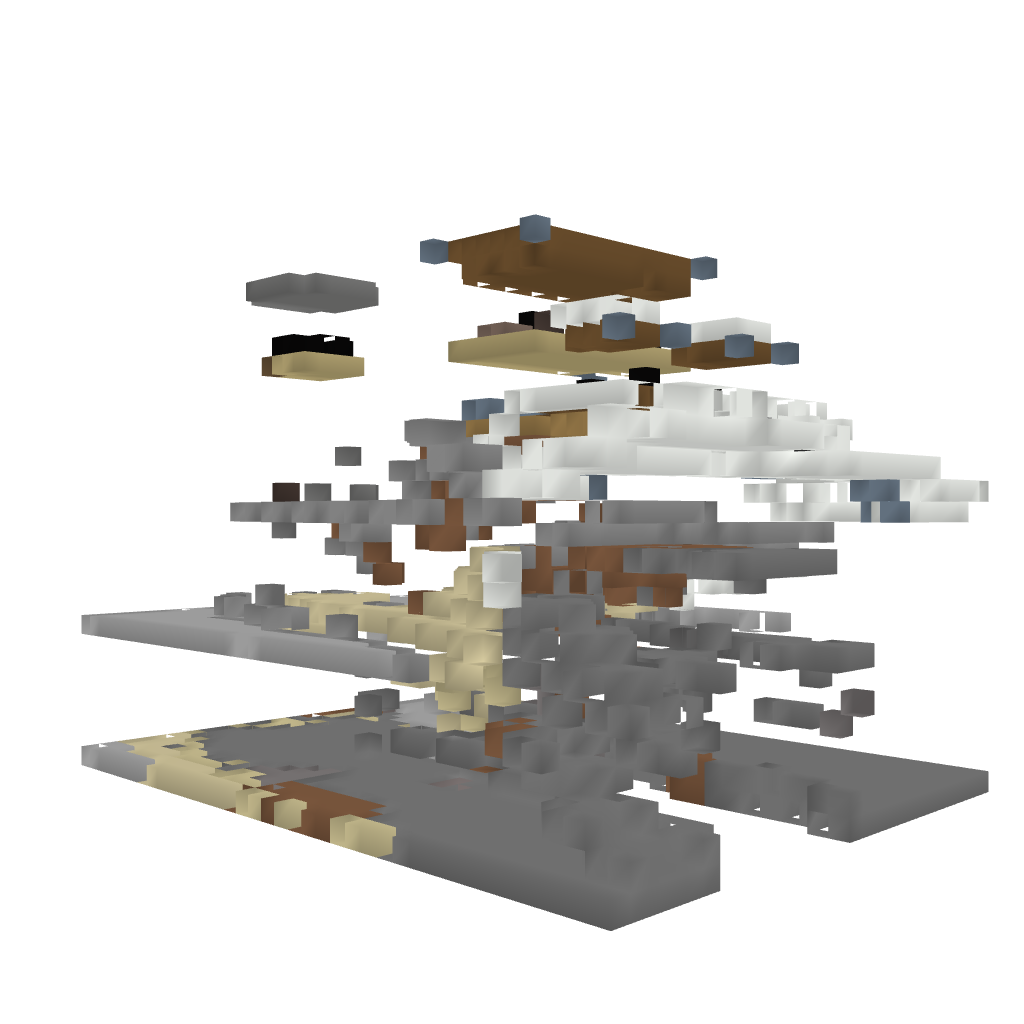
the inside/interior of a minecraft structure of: To The Moon